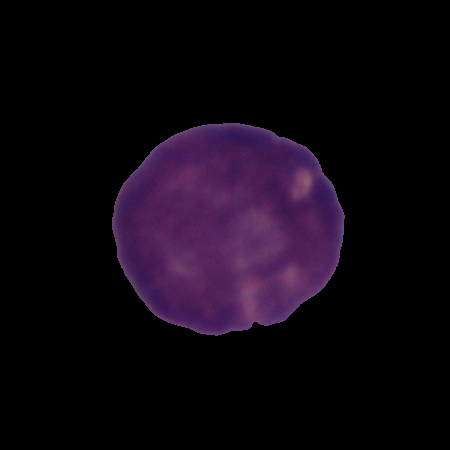
Label: cancer